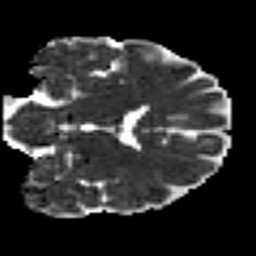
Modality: MD
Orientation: coronal
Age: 47
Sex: male
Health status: healthy
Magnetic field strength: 3 T
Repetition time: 8.4 s
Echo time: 0.0926 s